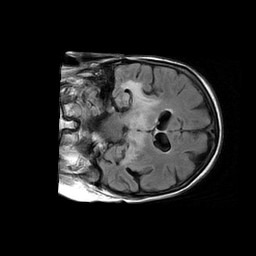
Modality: FLAIR
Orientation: coronal
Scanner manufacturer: ge
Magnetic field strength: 1.5 T
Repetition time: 9 s
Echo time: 0.1122 s